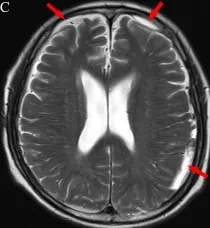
Neuroimaging findings for Patient 3. (C, D) After chemotherapy, subdural mass was significantly absorbed in 8-14 weeks.
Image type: radiology (mri)